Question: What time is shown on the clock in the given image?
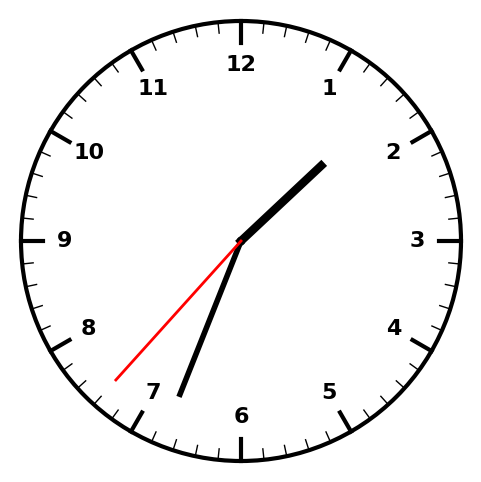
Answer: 01:33:37